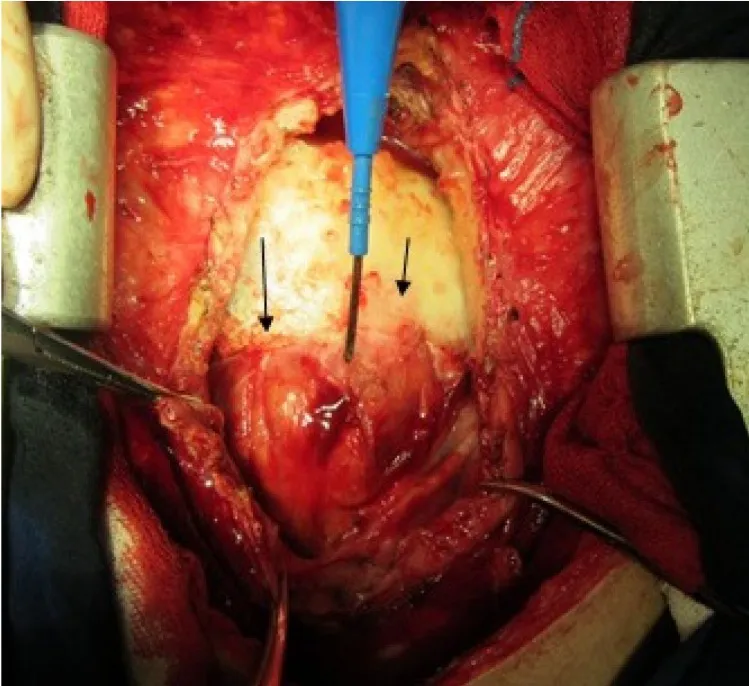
Border between right ventricle outflow tract and large pulmonary artery (long straight arrow). Short arrow shows border between aorta and right ventricle.
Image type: medical_photograph (other_medical_photograph)